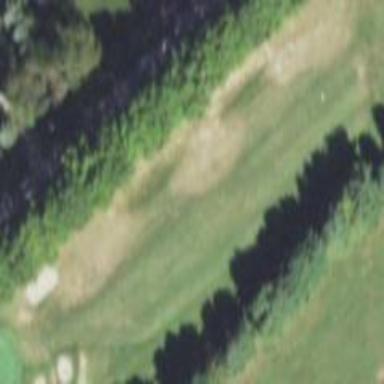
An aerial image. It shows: Grassy area designated for leisure. It is golf pitch with fairways.